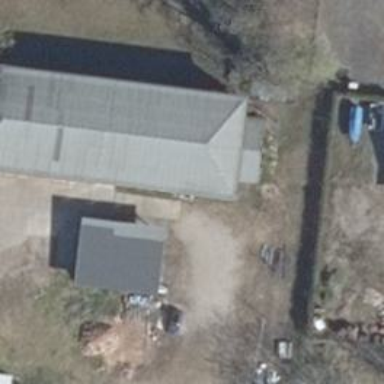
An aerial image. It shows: Industrial building with hipped roof made of tar paper.